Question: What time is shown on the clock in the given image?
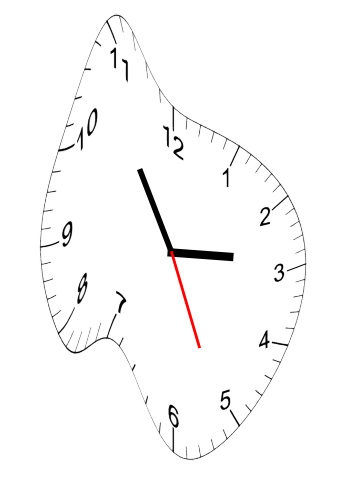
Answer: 02:54:26